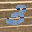
Label: 3